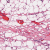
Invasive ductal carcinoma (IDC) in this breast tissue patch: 1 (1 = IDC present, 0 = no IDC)